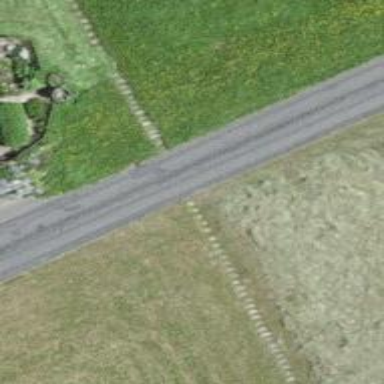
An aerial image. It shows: Road with steps.